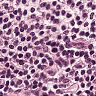
Metastatic tissue present: no